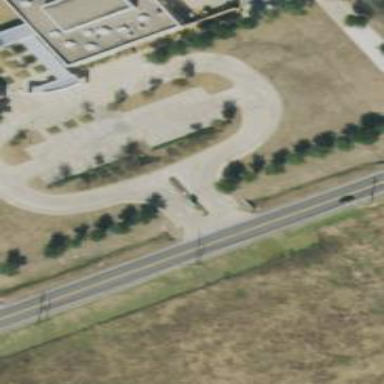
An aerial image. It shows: Service road.